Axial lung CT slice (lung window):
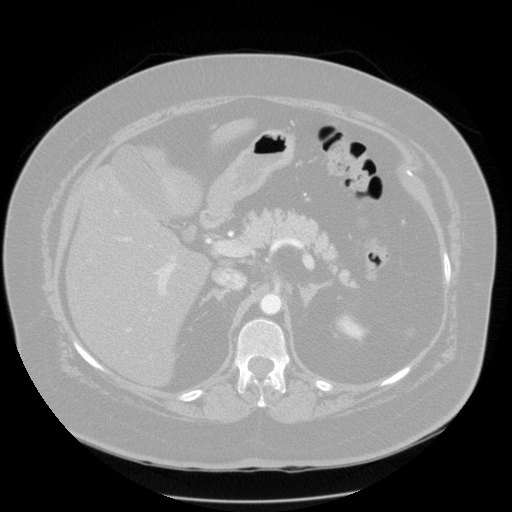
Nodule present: no